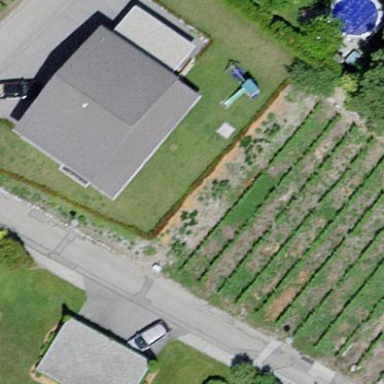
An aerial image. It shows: Vineyard.